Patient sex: F
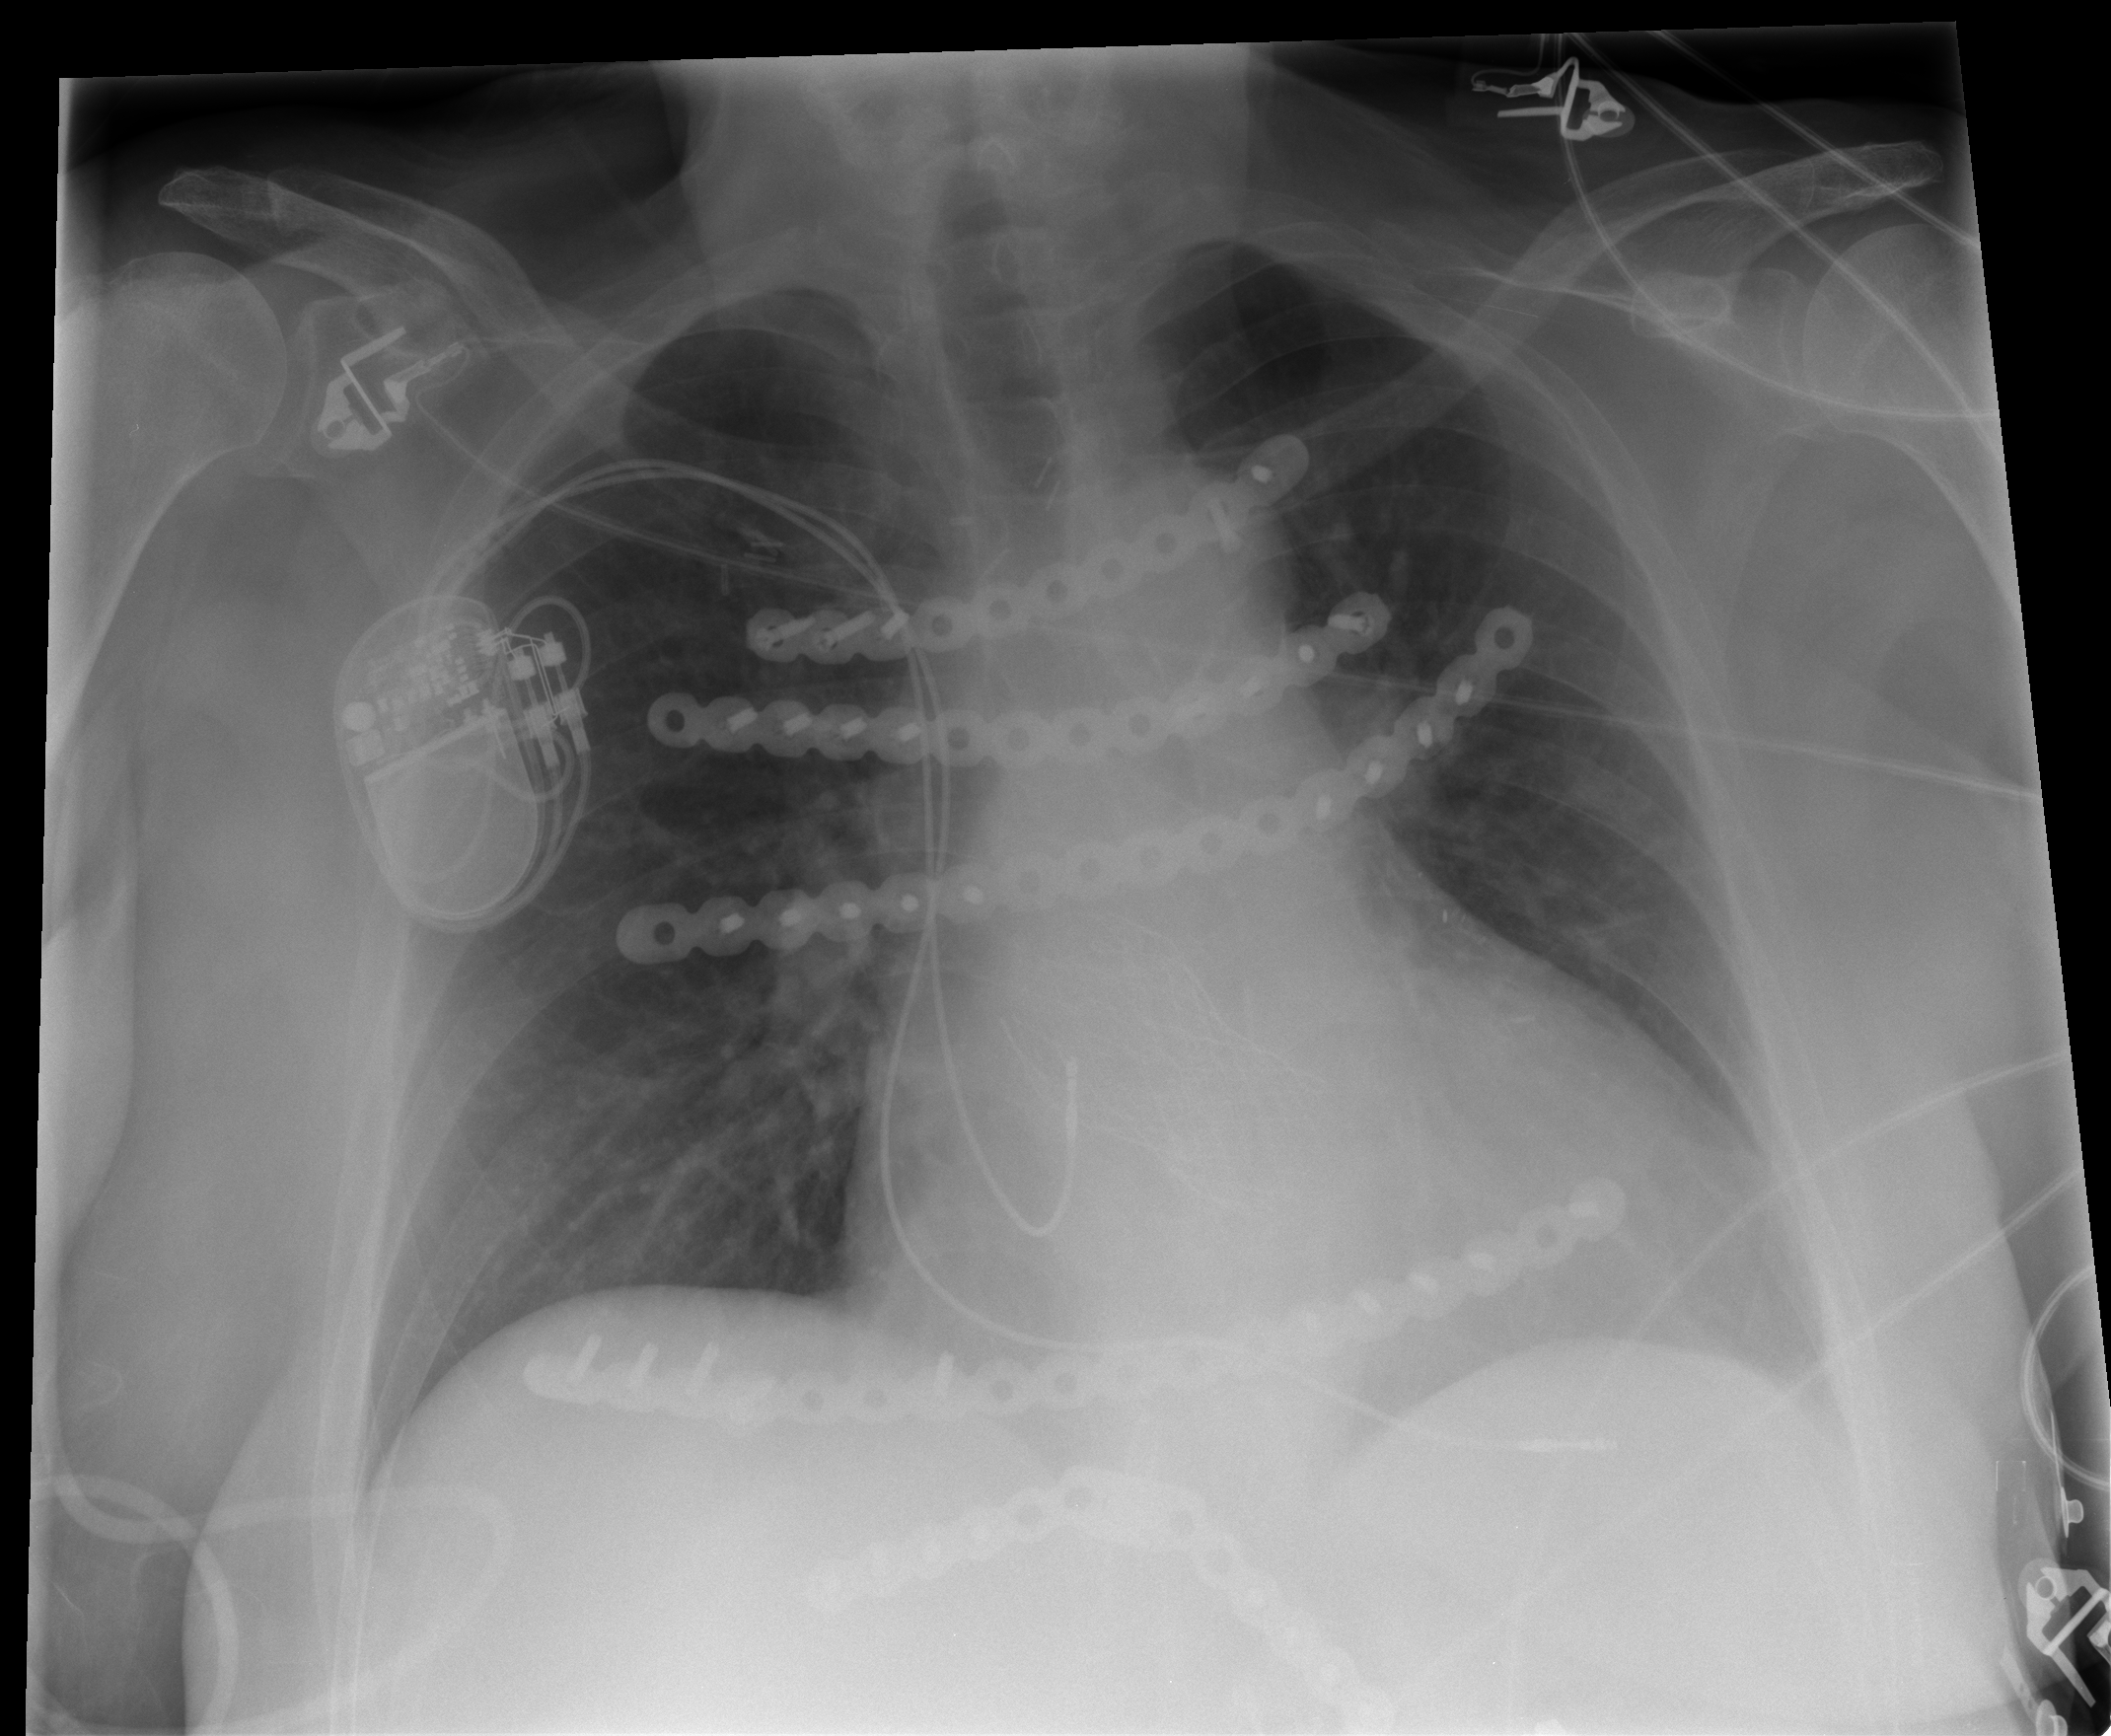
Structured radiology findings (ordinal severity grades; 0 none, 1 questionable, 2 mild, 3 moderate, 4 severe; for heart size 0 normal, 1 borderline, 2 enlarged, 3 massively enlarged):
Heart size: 2
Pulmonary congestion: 1
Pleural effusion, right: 0
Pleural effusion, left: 0
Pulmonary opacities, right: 0
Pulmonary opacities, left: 0
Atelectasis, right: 0
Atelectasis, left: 0